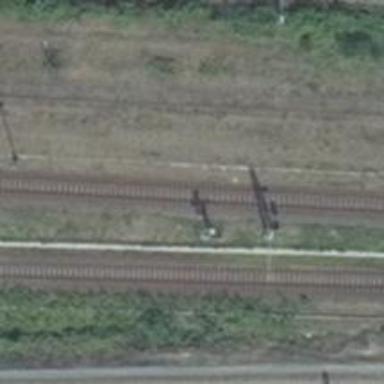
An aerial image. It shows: Railway signal.